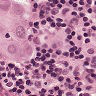
Metastatic tissue present: yes